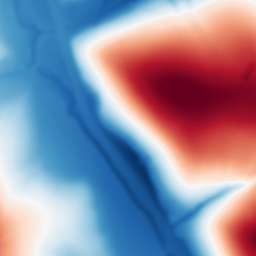
Category: multiscale
Decomposition family: dog_multiscale
Decomposition parameters: sigma_ratio: 2
n_scales: 6
base_sigma: 2
Upsampling method: quartic
Upsampling parameters: scale: 4
Upsampling scale: 4